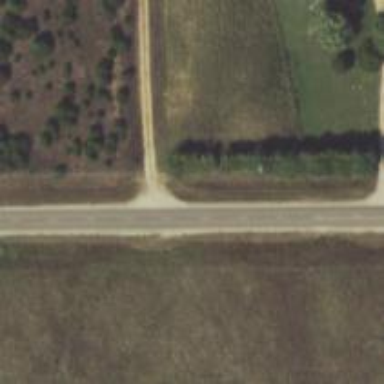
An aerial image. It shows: Tertiary road with asphalt surface.